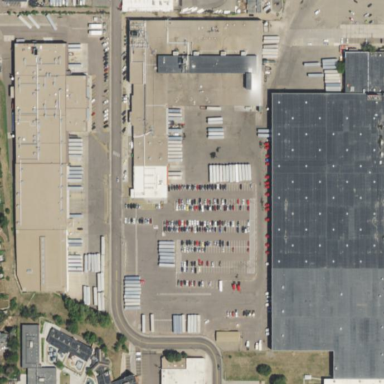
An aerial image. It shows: Industrial area.